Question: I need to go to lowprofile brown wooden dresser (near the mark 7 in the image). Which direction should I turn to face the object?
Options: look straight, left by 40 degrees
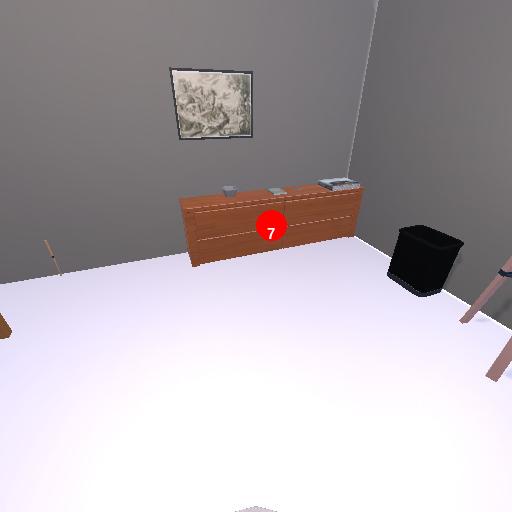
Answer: look straight